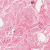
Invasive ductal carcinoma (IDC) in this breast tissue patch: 0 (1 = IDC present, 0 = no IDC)